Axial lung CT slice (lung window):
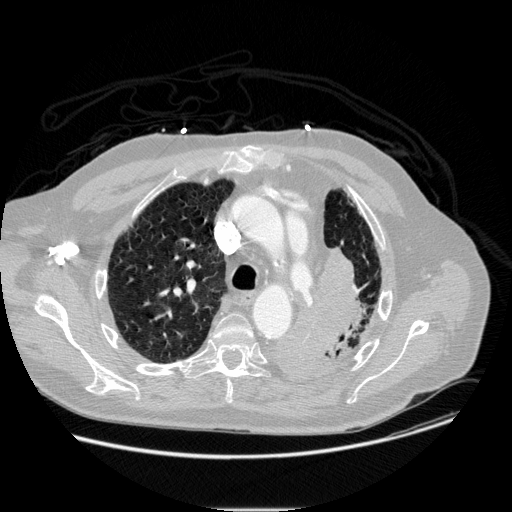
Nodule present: no